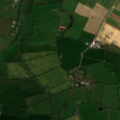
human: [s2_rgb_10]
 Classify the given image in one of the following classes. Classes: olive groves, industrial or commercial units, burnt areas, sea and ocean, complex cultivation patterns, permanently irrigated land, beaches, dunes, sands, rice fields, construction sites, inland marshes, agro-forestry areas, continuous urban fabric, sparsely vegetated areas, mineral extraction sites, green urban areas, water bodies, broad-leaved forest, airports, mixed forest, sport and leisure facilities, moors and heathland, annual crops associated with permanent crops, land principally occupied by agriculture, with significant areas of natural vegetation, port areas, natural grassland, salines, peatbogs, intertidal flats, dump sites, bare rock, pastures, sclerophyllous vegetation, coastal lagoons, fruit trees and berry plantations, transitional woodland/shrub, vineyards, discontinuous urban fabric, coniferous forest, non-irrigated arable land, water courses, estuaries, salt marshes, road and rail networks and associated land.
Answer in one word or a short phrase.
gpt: non-irrigated arable land, pastures